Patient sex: M
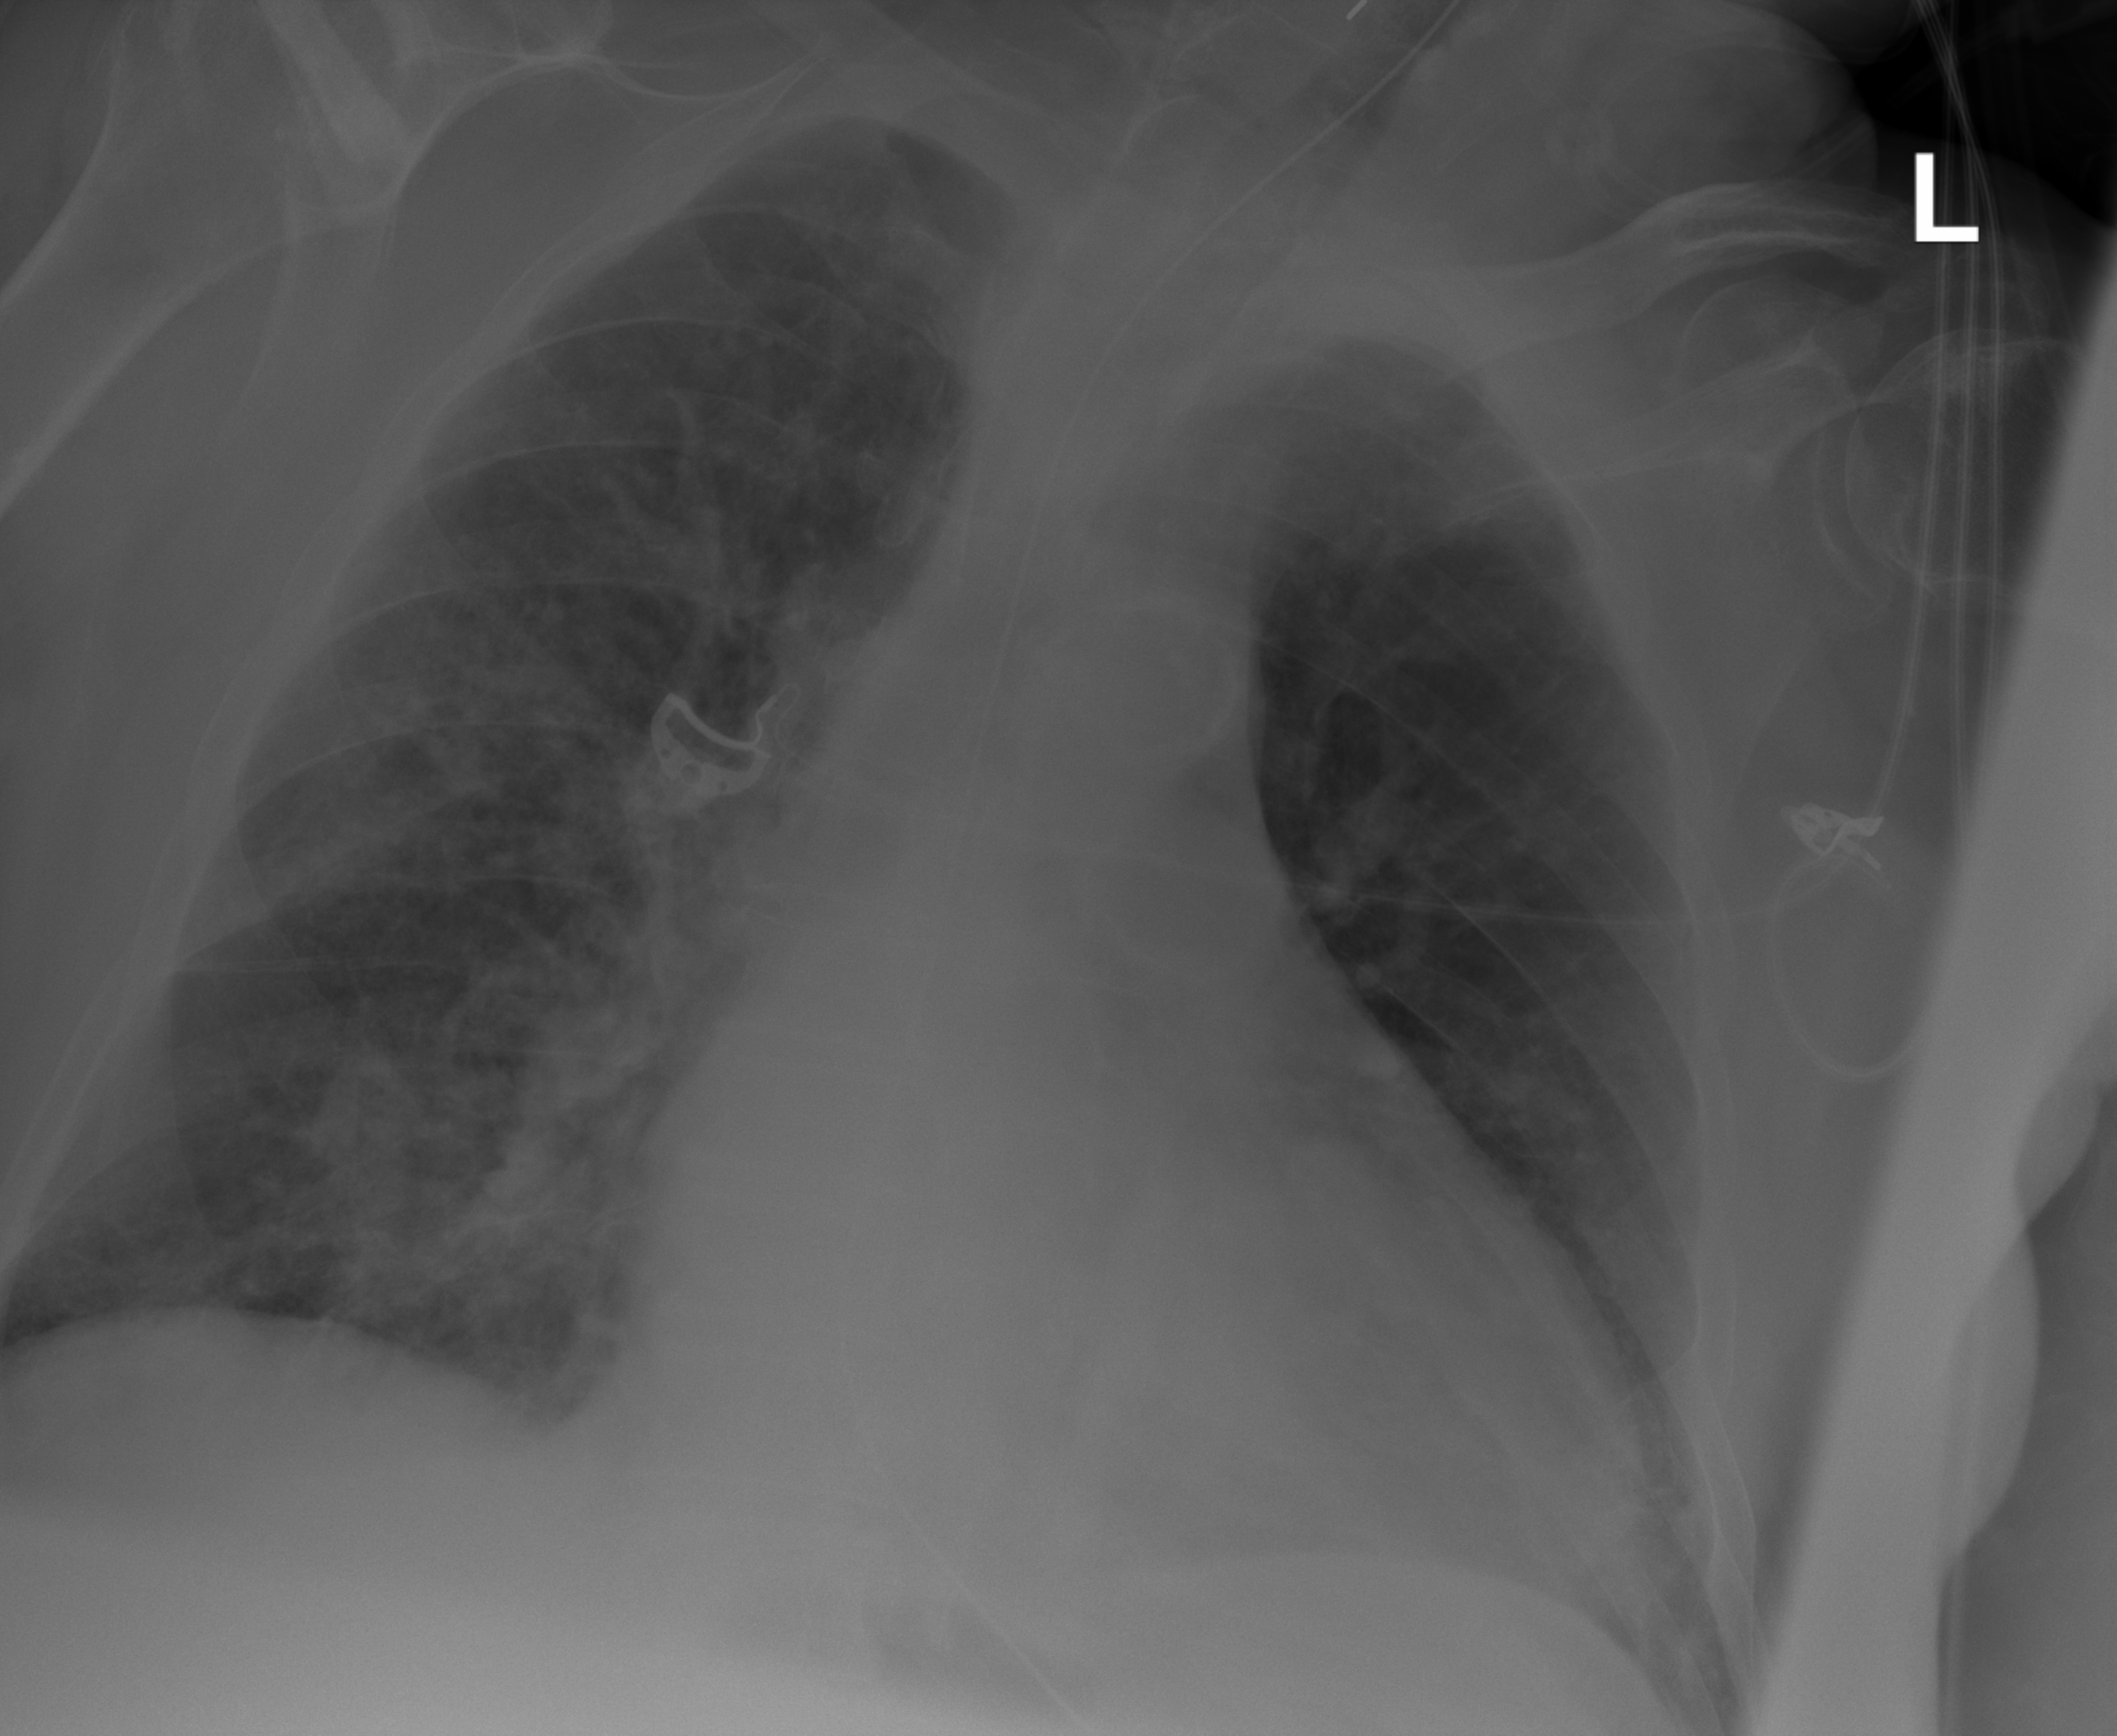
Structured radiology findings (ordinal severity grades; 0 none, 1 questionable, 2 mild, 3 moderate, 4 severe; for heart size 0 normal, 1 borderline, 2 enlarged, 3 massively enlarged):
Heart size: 2
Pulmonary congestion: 2
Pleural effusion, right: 0
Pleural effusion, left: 0
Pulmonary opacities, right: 3
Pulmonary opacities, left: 2
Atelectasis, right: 2
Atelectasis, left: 2